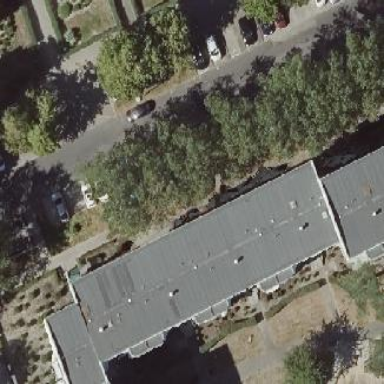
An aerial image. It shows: Street side parking on concrete surface.